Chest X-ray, PA view. Patient: 53 years old, sex F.
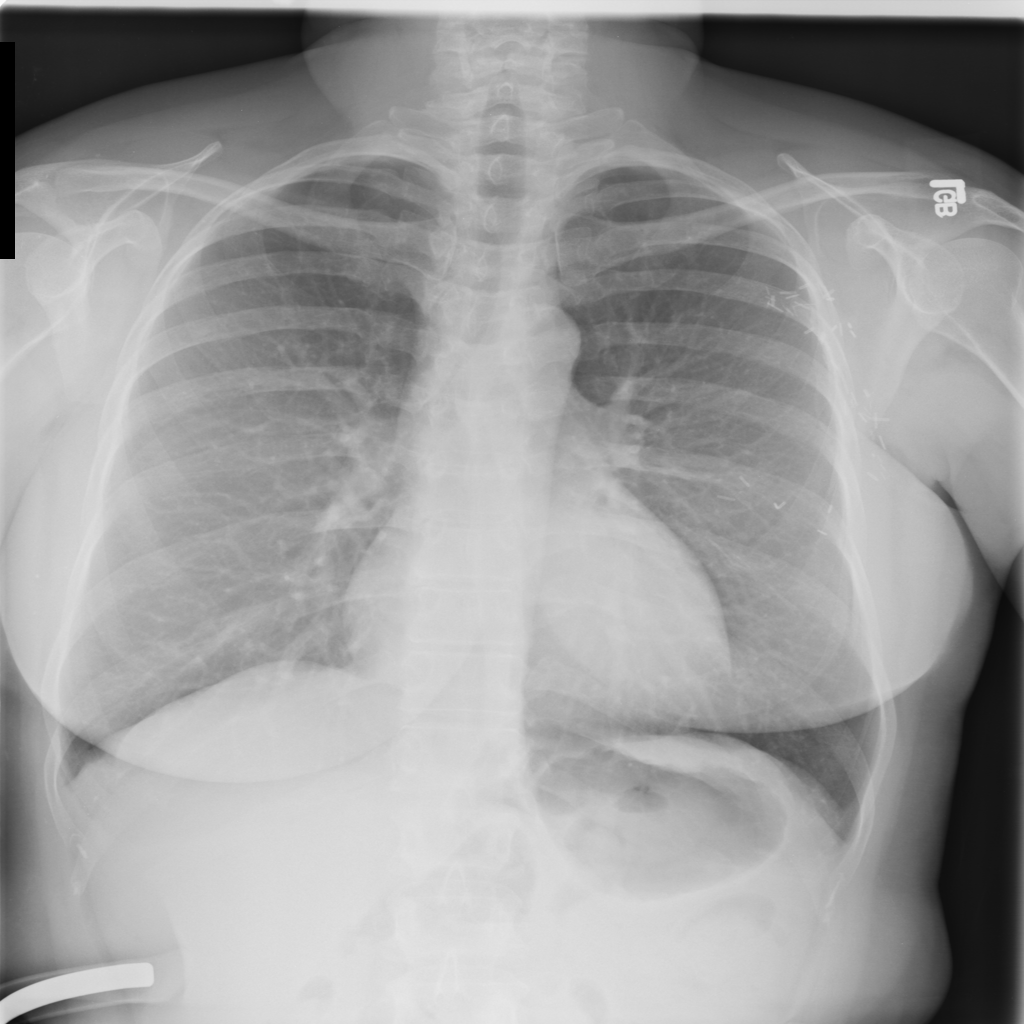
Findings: No Finding